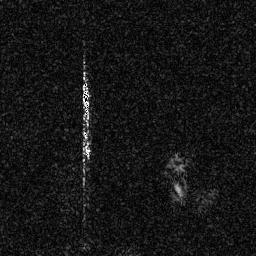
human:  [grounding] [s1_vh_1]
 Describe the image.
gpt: In the satellite image, there is  <ref>1 medium ship </ref> <box>[[30, 30, 35, 50, 0]]</box> located at center.